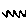
Label: zigzag